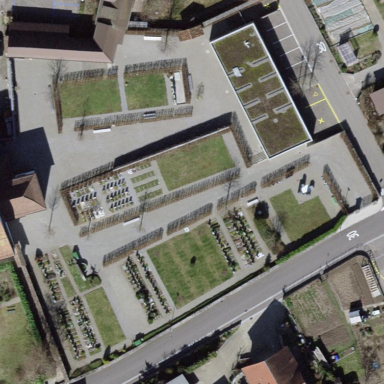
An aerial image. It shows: Graveyard.